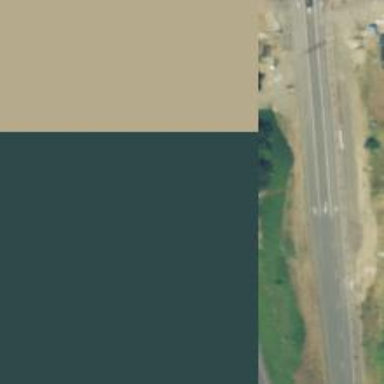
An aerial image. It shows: Motorway link.